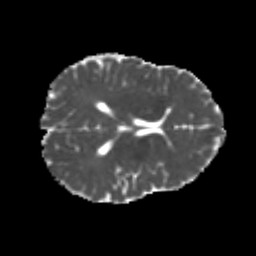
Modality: MD
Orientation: axial
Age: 24
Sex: male
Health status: healthy
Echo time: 0.074 s